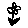
Label: flower